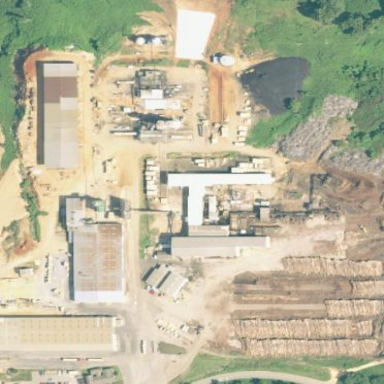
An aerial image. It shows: Industrial area that houses sawmill.